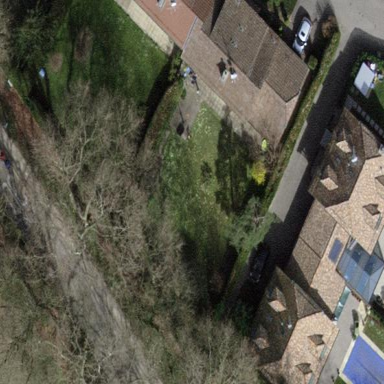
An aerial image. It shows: Garden surrounded by fence.